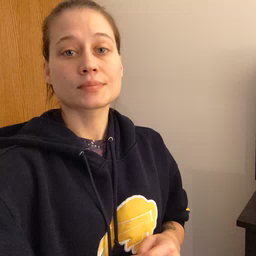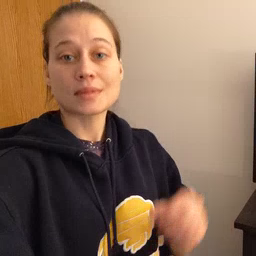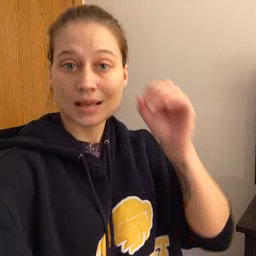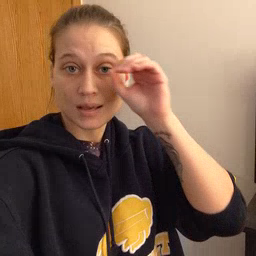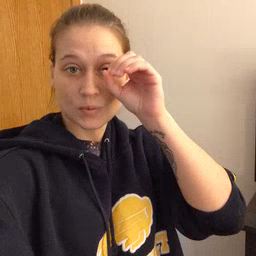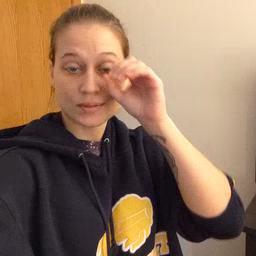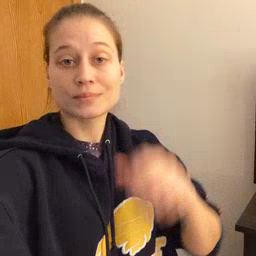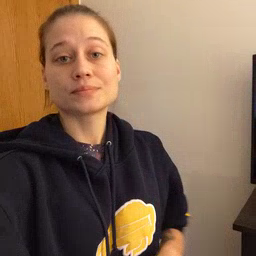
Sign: owl